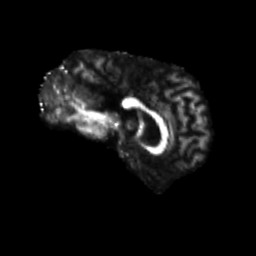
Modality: FA
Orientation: sagittal
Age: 61
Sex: male
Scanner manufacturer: siemens
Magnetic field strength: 3 T
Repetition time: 4.71 s
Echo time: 0.0906 s